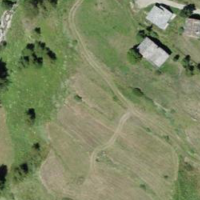
EUNIS habitat code: 26
Species observed at this site:
Stachys recta
Melanargia galathea